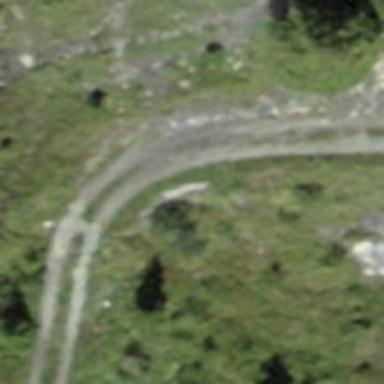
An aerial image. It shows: Track road with grade4 tracktype.